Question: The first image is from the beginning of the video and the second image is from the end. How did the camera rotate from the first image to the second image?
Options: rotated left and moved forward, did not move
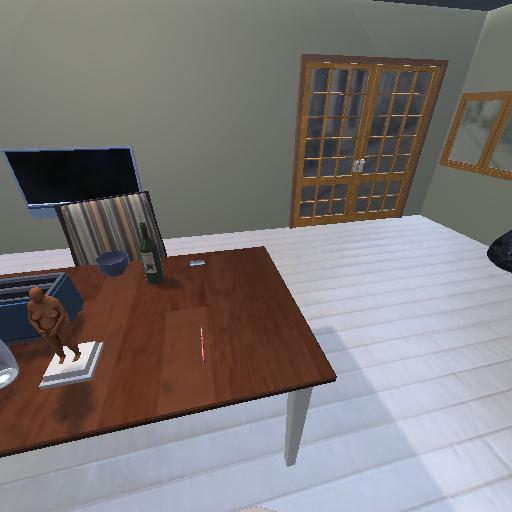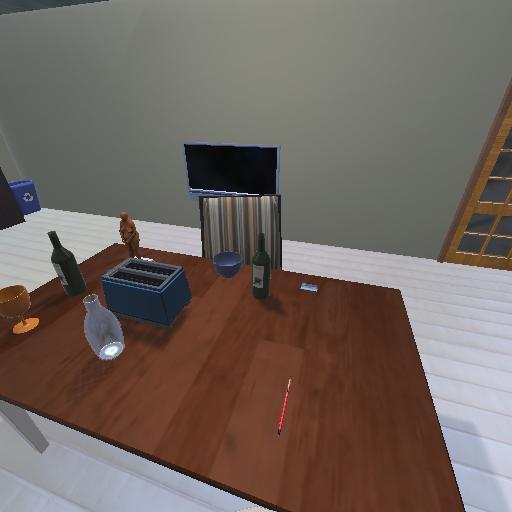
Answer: rotated left and moved forward